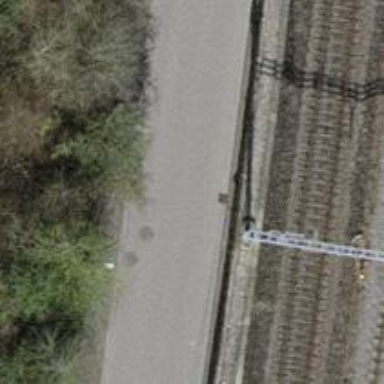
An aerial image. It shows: Power pole.